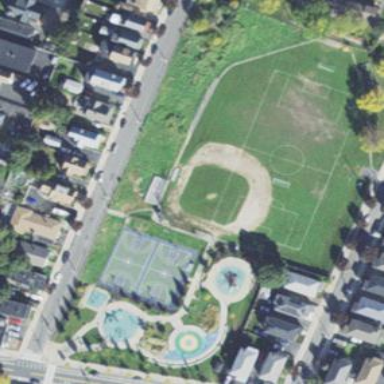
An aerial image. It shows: Baseball pitch for leisure land activities.